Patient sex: F
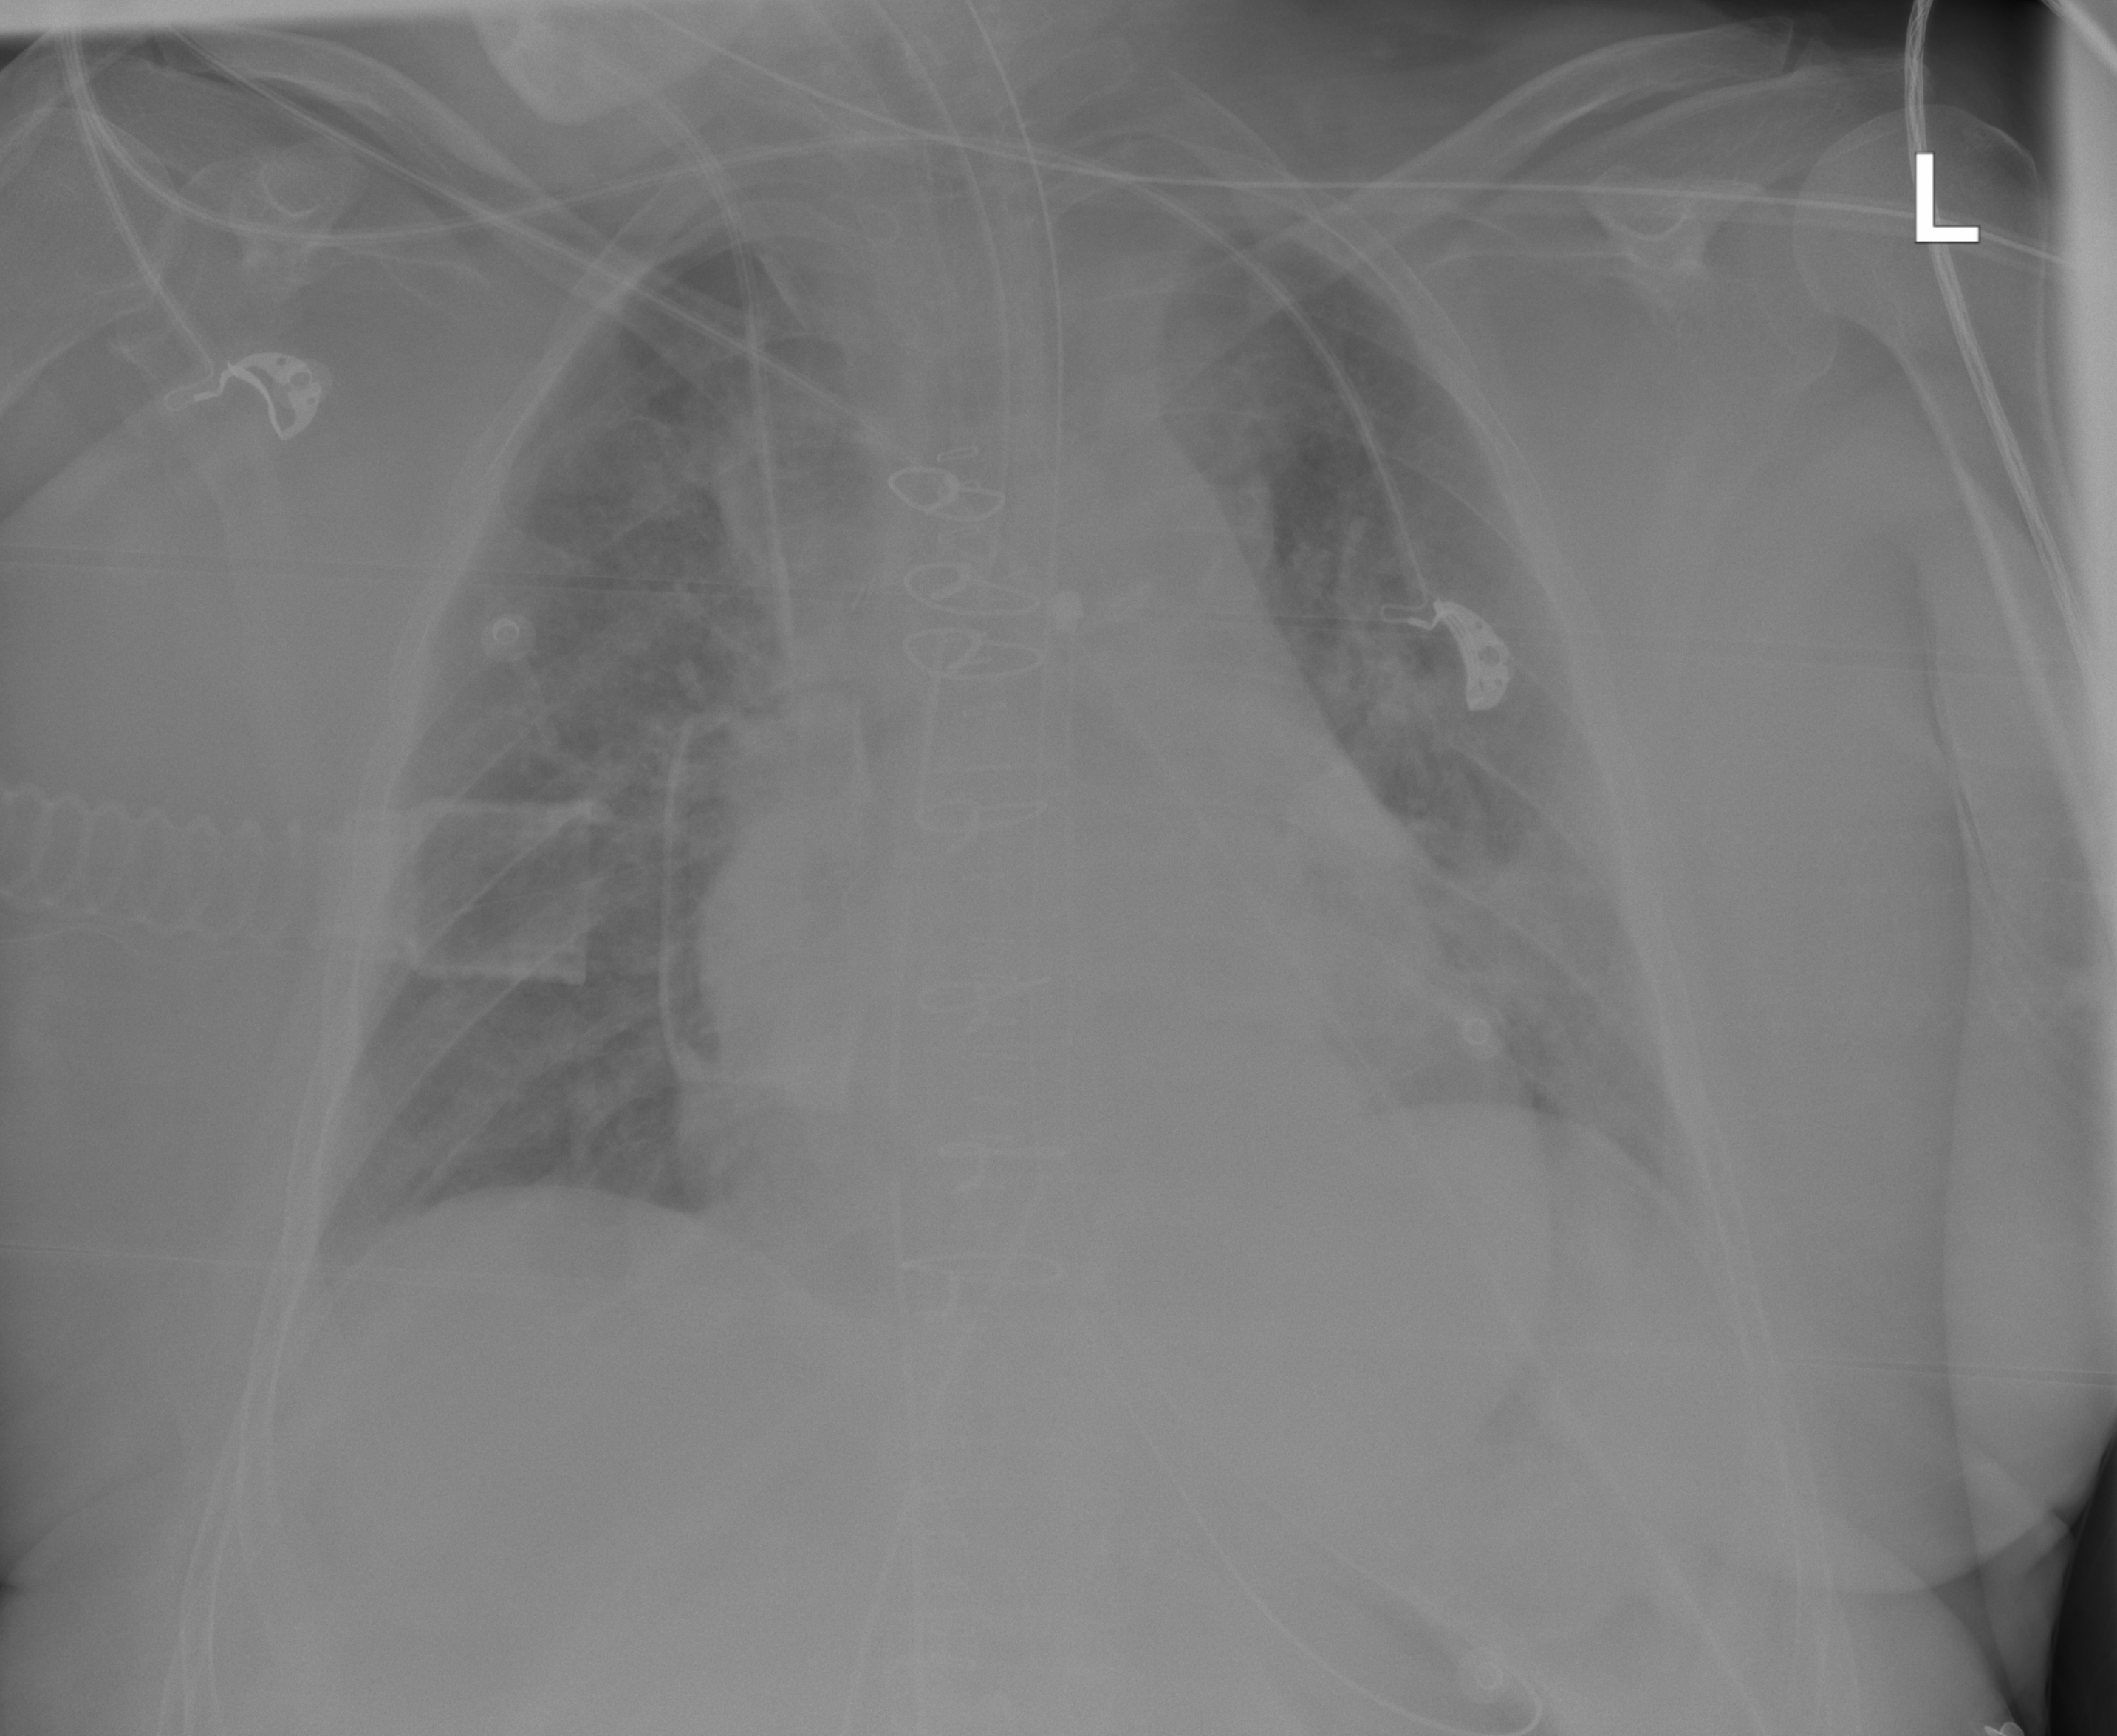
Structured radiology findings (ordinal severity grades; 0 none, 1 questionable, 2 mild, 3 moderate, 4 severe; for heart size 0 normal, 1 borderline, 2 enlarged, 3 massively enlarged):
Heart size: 2
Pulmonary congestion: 2
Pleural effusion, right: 0
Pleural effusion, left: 0
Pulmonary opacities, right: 2
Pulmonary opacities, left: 2
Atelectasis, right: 0
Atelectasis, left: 0